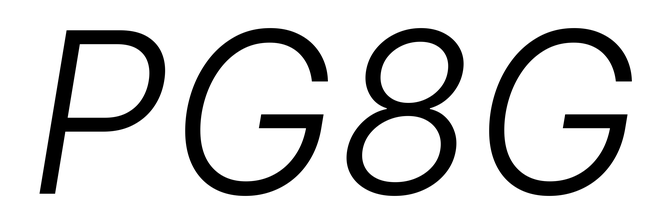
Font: Inter-Italic_Light_Italic